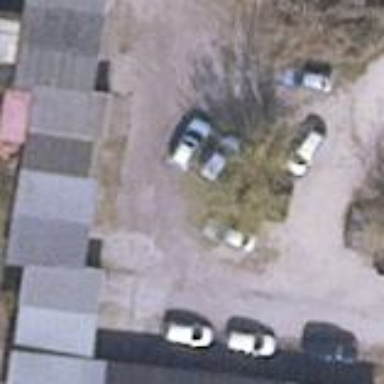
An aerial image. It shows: Garages with flat grey roofs.